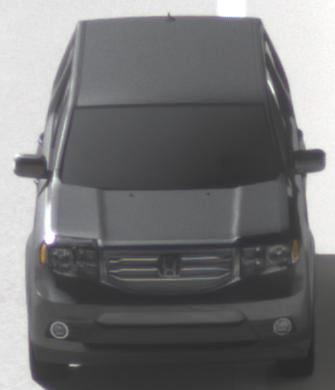
Make: Honda
Model: Pilot
Detailed model: Gen. 2 Facelift
Model produced from: 2012
Model produced until: 2015
Doors: 5
Color: gray
Road condition: dry road
Daytime: morning or afternoon
Contrast: high contrast